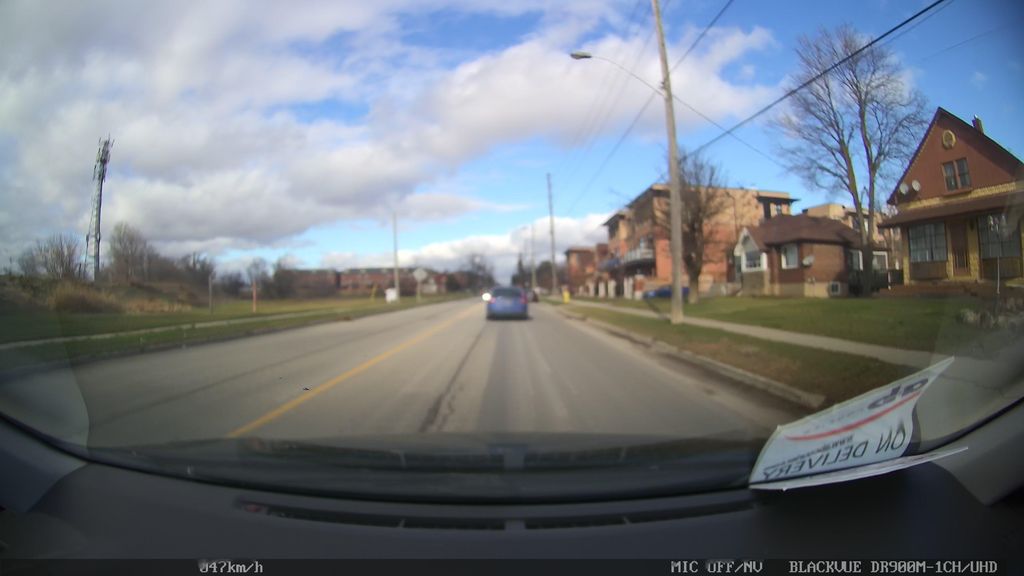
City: toronto